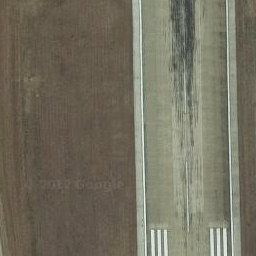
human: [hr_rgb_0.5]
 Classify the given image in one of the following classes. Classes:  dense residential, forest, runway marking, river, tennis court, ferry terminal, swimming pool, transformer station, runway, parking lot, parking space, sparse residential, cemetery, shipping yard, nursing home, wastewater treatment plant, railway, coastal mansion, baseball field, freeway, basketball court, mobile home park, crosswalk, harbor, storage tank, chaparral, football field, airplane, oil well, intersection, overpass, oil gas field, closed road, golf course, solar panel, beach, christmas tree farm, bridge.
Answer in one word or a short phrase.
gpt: runway